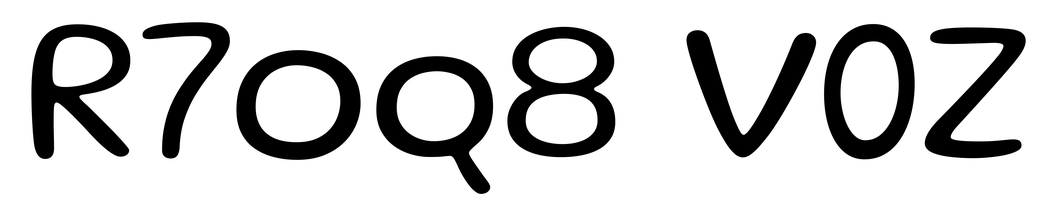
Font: Gluten_Light